Question: When a user logs in on my application, I want to check if the userType is a "Customer" or a "Venue Owner". This decides which activity is run next. Currently, the application crashes when attempting to log in.
Here is my Firebase Realtime database structure:

Here is the related code:
'''
public void loginUser(View v)
{
if(e1.getText().toString().equals("") && e2.getText().toString().equals(""))
{
Toast.makeText(getApplicationContext(),"Blank fields not allowed", Toast.LENGTH_SHORT).show();
}
else
{
auth.signInWithEmailAndPassword(e1.getText().toString(),e2.getText().toString())
.addOnCompleteListener(new OnCompleteListener<AuthResult>() {
@Override
public void onComplete(@NonNull Task<AuthResult> task) {
if(task.isSuccessful())
{
Toast.makeText(getApplicationContext(),"User logged in successfully",Toast.LENGTH_SHORT).show();
finish();
//Intent i = new Intent(getApplicationContext(),ProfileActivity.class);
//startActivity(i);
DatabaseReference mDatabaseReference = FirebaseDatabase.getInstance().getReference();
mDatabaseReference.addListenerForSingleValueEvent(new ValueEventListener() {
public void onDataChange(DataSnapshot dataSnapshot) {
//String userType = dataSnapshot.getValue(String.class);
String userType = (String) dataSnapshot.child("userType").getValue();
if (userType.equals("Customer")) {
Intent i = new Intent(getApplicationContext(), UserMainPageActivity.class);
startActivity(i);
} else {
Intent i = new Intent(getApplicationContext(), ProfileActivity.class);
startActivity(i);
}
}
@Override
public void onCancelled(@NonNull DatabaseError databaseError) {
}
});
}
else
{
Toast.makeText(getApplicationContext(),"User could not be logged in",Toast.LENGTH_SHORT).show();
}
}
});
}
}
'''
As requested, here is the crash log:
'''
01-31 13:35:14.348 5322 5322 E AndroidRuntime: FATAL EXCEPTION: main
01-31 13:35:14.348 5322 5322 E AndroidRuntime: Process:
com.example.myapplication, PID: 5322
01-31 13:35:14.348 5322 5322 E AndroidRuntime:
java.lang.NullPointerException: Attempt to invoke virtual method 'boolean
java.lang.String.equals(java.lang.Object)' on a null object reference
01-31 13:35:14.348 5322 5322 E AndroidRuntime: at
com.example.myapplication.LoginActivity$1$1.onDataChange(
LoginActivity.java:66 01-31 13:35:14.348 5322 5322 E AndroidRuntime:
at com.google.firebase.database.zzp.onDataChange(Unknown Source)
01-31 13:35:14.348 5322 5322 E AndroidRuntime: at
com.google.android.gms.internal.firebase_database.zzfc.zza(Unknown Source)
01-31 13:35:14.348 5322 5322 E AndroidRuntime: at
com.google.android.gms.internal.firebase_database.zzgx.zzdr(Unknown Source)
01-31 13:35:14.348 5322 5322 E AndroidRuntime: at
com.google.android.gms.internal.firebase_database.zzhd.run(Unknown Source)
01-31 13:35:14.348 5322 5322 E AndroidRuntime: at
android.os.Handler.handleCallback(Handler.java:746)
01-31 13:35:14.348 5322 5322 E AndroidRuntime: at
android.os.Handler.dispatchMessage(Handler.java:95)
01-31 13:35:14.348 5322 5322 E AndroidRuntime: at
android.os.Looper.loop(Looper.java:148)
01-31 13:35:14.348 5322 5322 E AndroidRuntime: at
android.app.ActivityThread.main(ActivityThread.java:5443)
01-31 13:35:14.348 5322 5322 E AndroidRuntime: at
java.lang.reflect.Method.invoke(Native Method)
01-31 13:35:14.348 5322 5322 E AndroidRuntime: at
com.android.internal.os.ZygoteInit$MethodAndArgsCaller.run
(ZygoteInit.java:728)
01-31 13:35:14.348 5322 5322 E AndroidRuntime: at
com.android.internal.os.ZygoteInit.main(ZygoteInit.java:618)
'''
Here is the entire class:
'''
package com.example.myapplication;
import android.content.Intent;
import android.support.annotation.NonNull;
import android.support.v7.app.AppCompatActivity;
import android.os.Bundle;
import android.util.Log;
import android.view.View;
import android.widget.EditText;
import android.widget.Toast;
import com.google.android.gms.tasks.OnCompleteListener;
import com.google.android.gms.tasks.Task;
import com.google.firebase.auth.AuthResult;
import com.google.firebase.auth.FirebaseAuth;
import com.google.firebase.database.DataSnapshot;
import com.google.firebase.database.DatabaseError;
import com.google.firebase.database.DatabaseReference;
import com.google.firebase.database.FirebaseDatabase;
import com.google.firebase.database.ValueEventListener;
public class LoginActivity extends AppCompatActivity {
EditText e1,e2;
FirebaseAuth auth;
private static final String TAG = "MainActivity";
@Override
protected void onCreate(Bundle savedInstanceState) {
super.onCreate(savedInstanceState);
setContentView(R.layout.activity_login);
e1 = (EditText)findViewById(R.id.editText);
e2 = (EditText)findViewById(R.id.editText2);
auth = FirebaseAuth.getInstance();
}
public void loginUser(View v)
{
if(e1.getText().toString().equals("") && e2.getText().toString().equals(""))
{
Toast.makeText(getApplicationContext(),"Blank fields not allowed", Toast.LENGTH_SHORT).show();
}
else
{
auth.signInWithEmailAndPassword(e1.getText().toString(),e2.getText().toString())
.addOnCompleteListener(new OnCompleteListener<AuthResult>() {
@Override
public void onComplete(@NonNull Task<AuthResult> task) {
if(task.isSuccessful())
{
Toast.makeText(getApplicationContext(),"User logged in successfully",Toast.LENGTH_SHORT).show();
finish();
//Intent i = new Intent(getApplicationContext(),ProfileActivity.class);
//startActivity(i);
String uid = FirebaseAuth.getInstance().getCurrentUser().getUid();
DatabaseReference rootRef = FirebaseDatabase.getInstance().getReference();
DatabaseReference uidRef = rootRef.child(uid);
uidRef.addListenerForSingleValueEvent(new ValueEventListener() {
@Override
public void onDataChange(DataSnapshot dataSnapshot) {
if(dataSnapshot.child("userType").equals("Customer")) {
startActivity(new Intent(getApplicationContext(), UserMainPageActivity.class));
} else if (dataSnapshot.child("userType").equals("Venue Owner")) {
startActivity(new Intent(getApplicationContext(), ProfileActivity.class));
}
}
@Override
public void onCancelled(@NonNull DatabaseError databaseError) {
Log.d(TAG, databaseError.getMessage());
}
});
}
else
{
Toast.makeText(getApplicationContext(),"User could not be logged in",Toast.LENGTH_SHORT).show();
}
}
});
}
}
'''
}
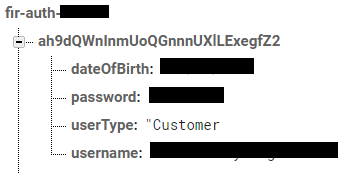
Answer: To solve this, please use the following lines of code:
'''
String uid = FirebaseAuth.getInstance().getCurrentUser().getUid();
DatabaseReference rootRef = FirebaseDatabase.getInstance().getReference();
DatabaseReference uidRef = rootRef.child(uid);
ValueEventListener valueEventListener = new ValueEventListener() {
@Override
public void onDataChange(DataSnapshot dataSnapshot) {
if(dataSnapshot.child("userType").getValue(String.class).equals("Customer")) {
startActivity(new Intent(getApplicationContext(), UserMainPageActivity.class));
} else if (dataSnapshot.child("userType").getValue(String.class).equals("Venue Owner")) {
startActivity(new Intent(getApplicationContext(), ProfileActivity.class));
}
}
@Override
public void onCancelled(@NonNull DatabaseError databaseError) {
Log.d(TAG, databaseError.getMessage());
}
};
uidRef.addListenerForSingleValueEvent(valueEventListener);
'''
Using this code the user will be redirected to the corresponding activity.